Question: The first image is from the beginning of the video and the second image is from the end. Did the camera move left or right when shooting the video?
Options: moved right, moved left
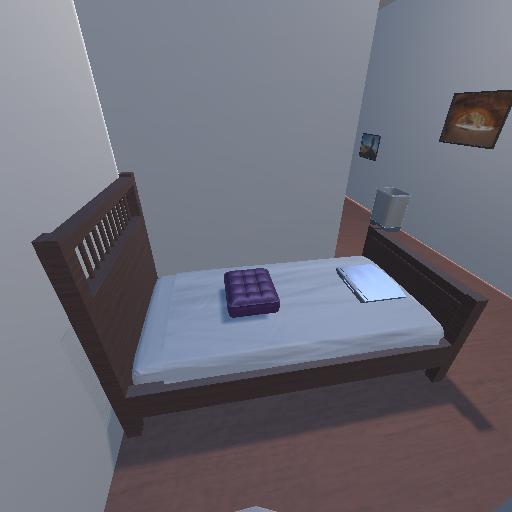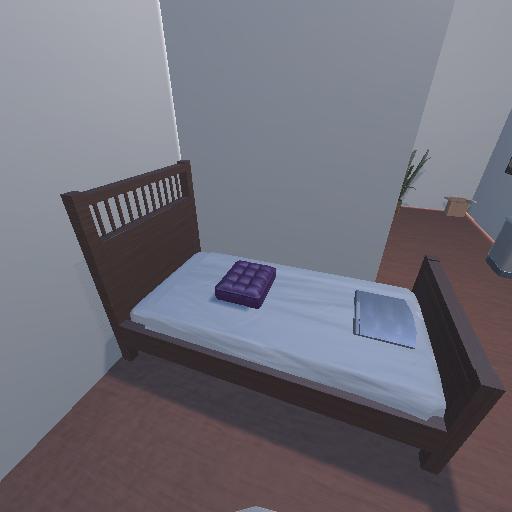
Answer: moved right